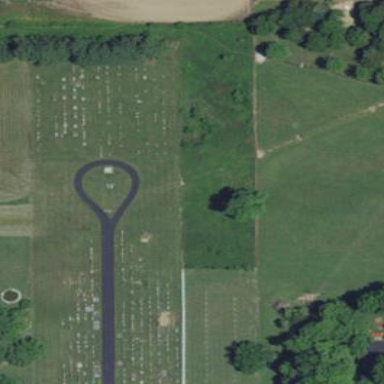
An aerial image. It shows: Graveyard.